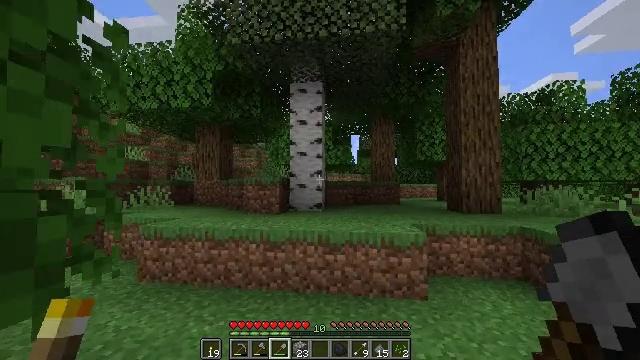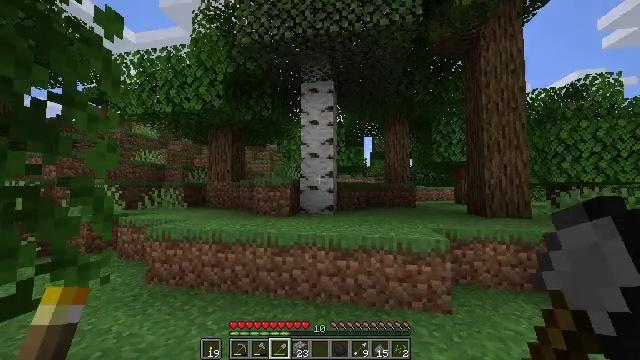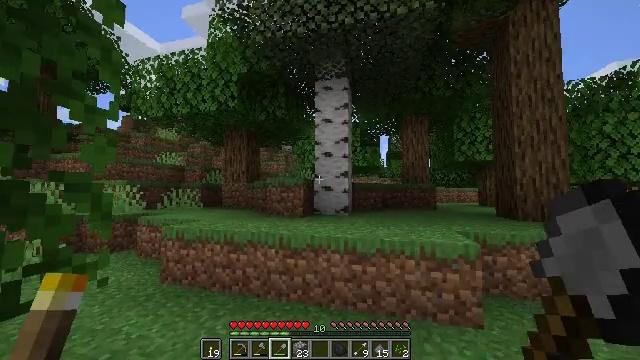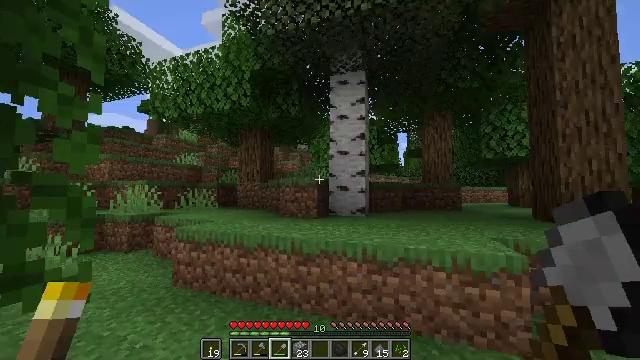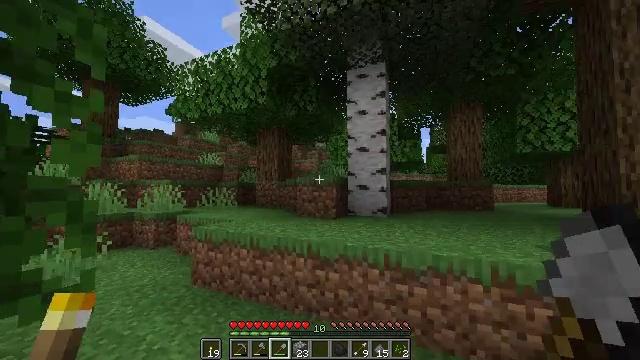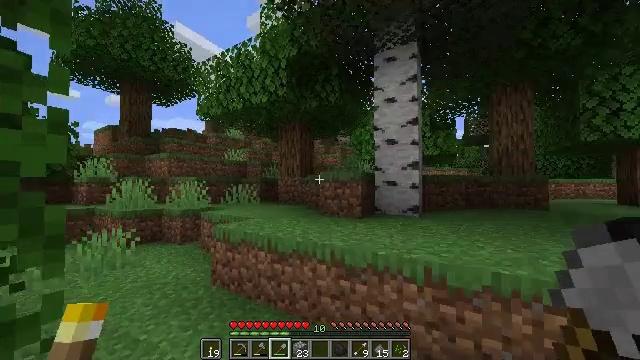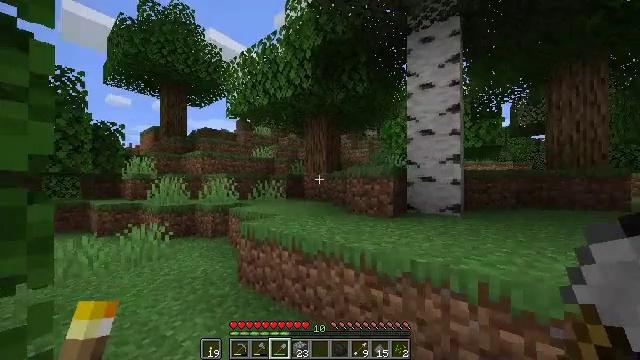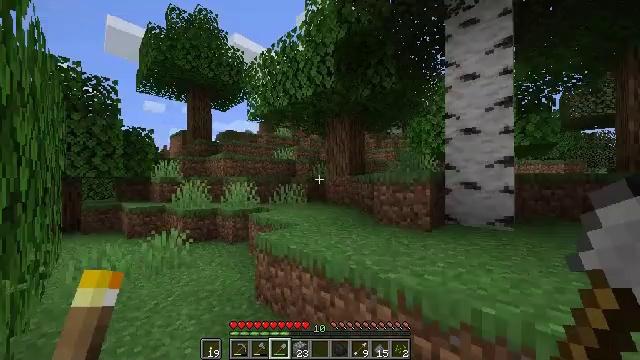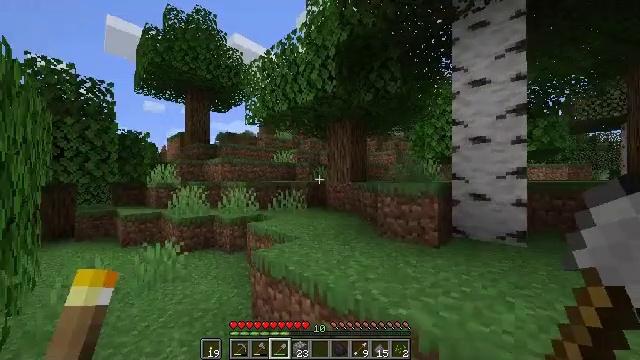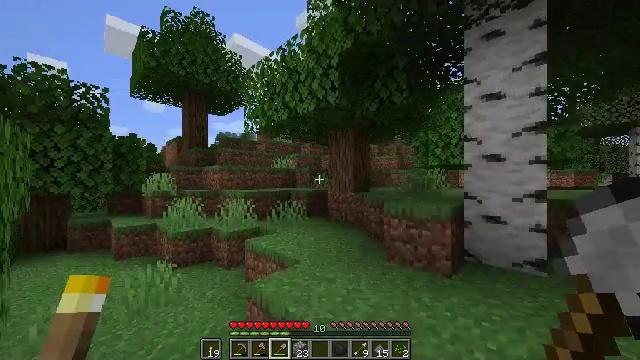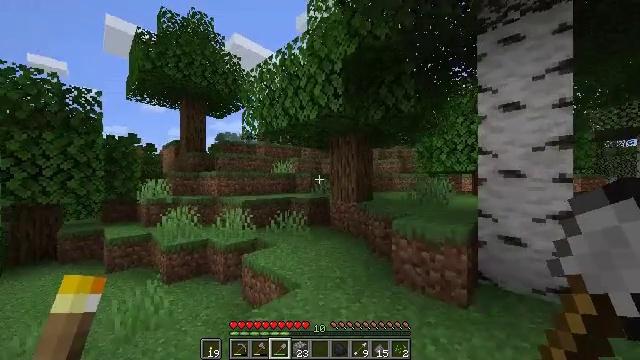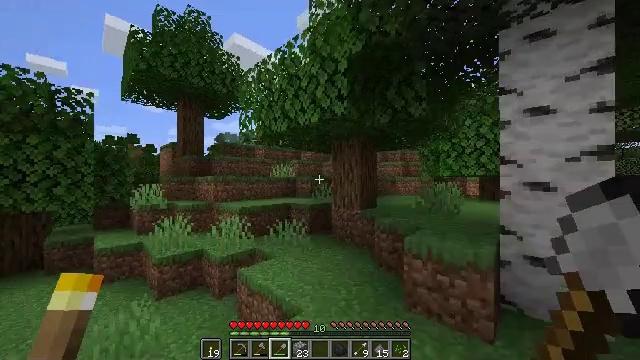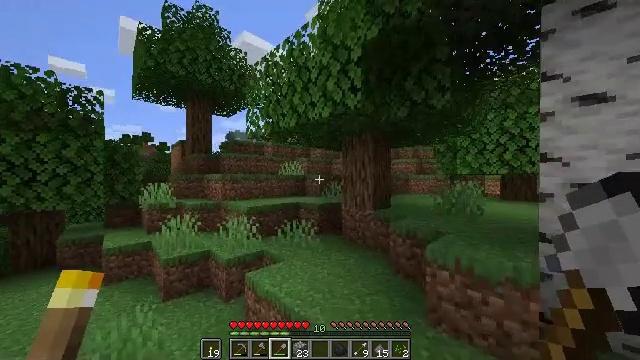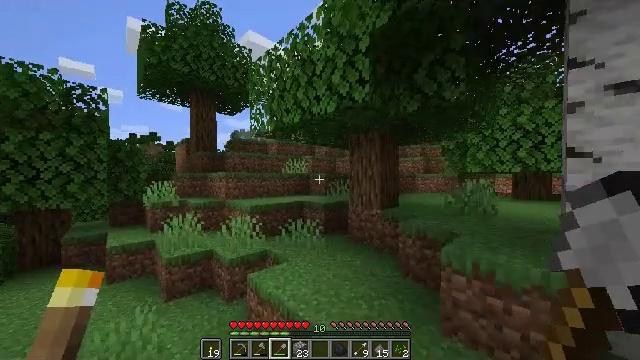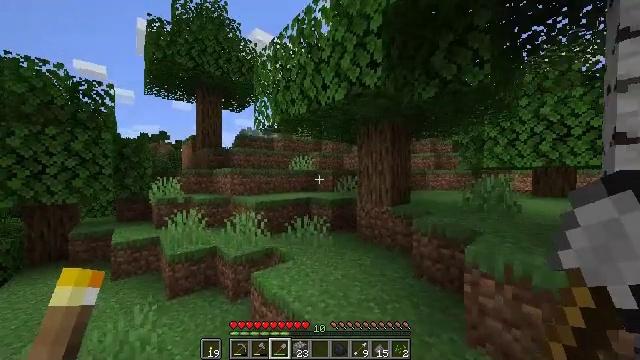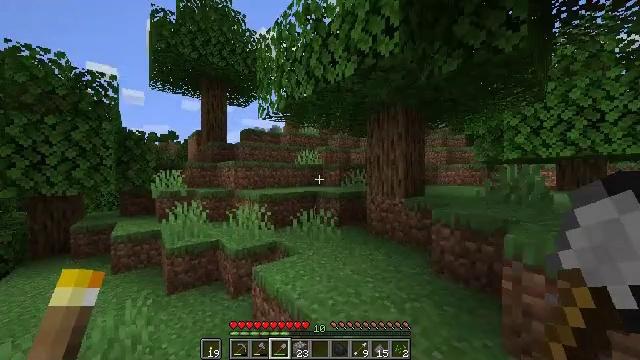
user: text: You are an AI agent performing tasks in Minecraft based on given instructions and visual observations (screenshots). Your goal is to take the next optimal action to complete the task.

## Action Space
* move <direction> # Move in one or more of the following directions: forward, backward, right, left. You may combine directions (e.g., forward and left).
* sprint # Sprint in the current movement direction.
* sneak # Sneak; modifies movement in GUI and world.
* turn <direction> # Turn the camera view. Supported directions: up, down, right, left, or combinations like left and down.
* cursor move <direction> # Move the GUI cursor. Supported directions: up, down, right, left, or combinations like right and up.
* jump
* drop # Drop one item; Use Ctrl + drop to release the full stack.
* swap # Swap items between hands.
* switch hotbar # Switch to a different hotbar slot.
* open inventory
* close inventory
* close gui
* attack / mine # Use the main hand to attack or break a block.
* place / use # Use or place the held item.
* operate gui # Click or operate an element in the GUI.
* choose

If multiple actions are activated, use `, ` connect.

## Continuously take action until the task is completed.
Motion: motion action
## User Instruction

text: Remove birch leaves from trees.
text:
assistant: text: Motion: move forward, sprint, turn left
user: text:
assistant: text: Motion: move forward, sprint, turn left
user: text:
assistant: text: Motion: move forward, sprint, turn left
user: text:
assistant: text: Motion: move forward, sprint, turn left
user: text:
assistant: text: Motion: move forward, sprint, turn left and down
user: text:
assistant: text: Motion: move forward, sprint, turn left and down
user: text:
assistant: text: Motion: move forward and move left, sprint, turn left, jump
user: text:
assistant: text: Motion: move forward and move left, sprint, jump
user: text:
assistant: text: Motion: move forward, sprint, jump
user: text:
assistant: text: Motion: move forward, sprint, jump
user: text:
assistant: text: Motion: move forward, sprint
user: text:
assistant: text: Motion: move forward, sprint, turn left
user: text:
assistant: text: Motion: move forward, sprint, turn left
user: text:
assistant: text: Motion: move forward, sprint, turn left
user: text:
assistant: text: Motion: move forward, sprint, turn left
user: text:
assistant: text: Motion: move forward, sprint
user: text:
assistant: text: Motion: move forward, sprint
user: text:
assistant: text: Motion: move forward, sprint
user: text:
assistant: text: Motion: move forward, sprint, turn right, jump
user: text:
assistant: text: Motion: move forward, sprint, turn right, jump
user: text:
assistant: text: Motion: move forward, sprint, turn right, jump
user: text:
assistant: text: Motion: move forward, sprint
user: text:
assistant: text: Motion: move forward and move left, sprint
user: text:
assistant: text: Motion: move forward and move left, sprint
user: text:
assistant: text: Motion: move forward and move left, sprint, turn left
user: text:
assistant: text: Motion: move forward, sprint
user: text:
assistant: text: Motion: move forward, sprint
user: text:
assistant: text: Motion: move forward and move left, sprint, turn left
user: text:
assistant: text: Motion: move forward and move left, sprint, turn left
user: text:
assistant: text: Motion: move forward and move left, sprint